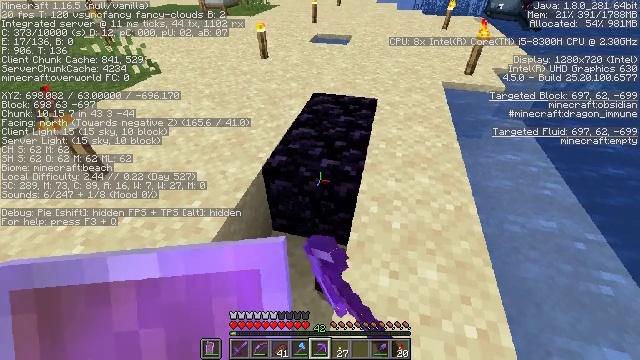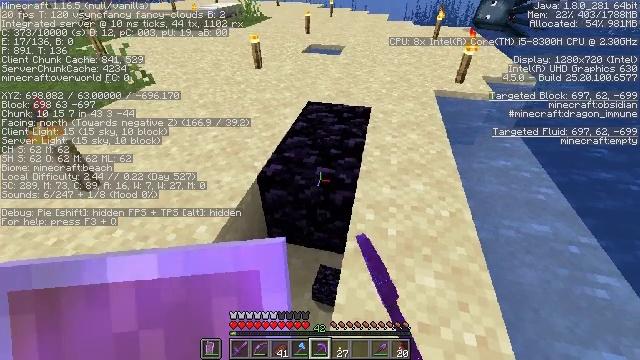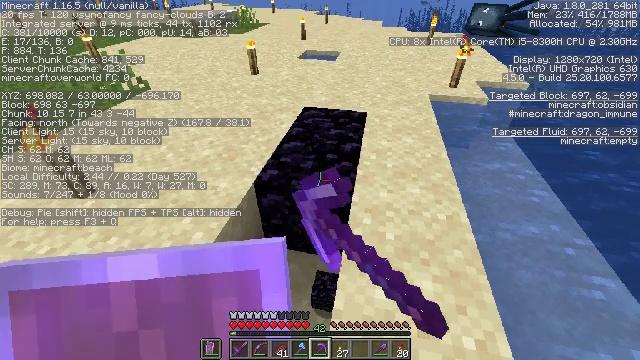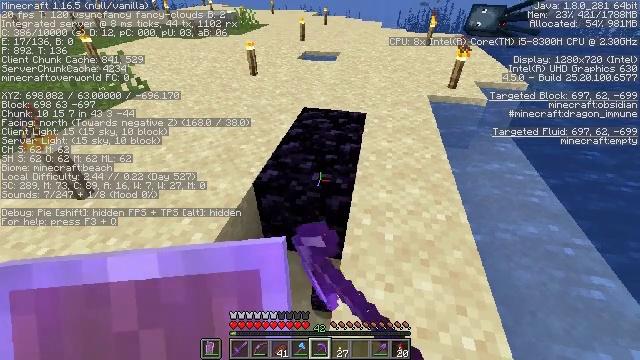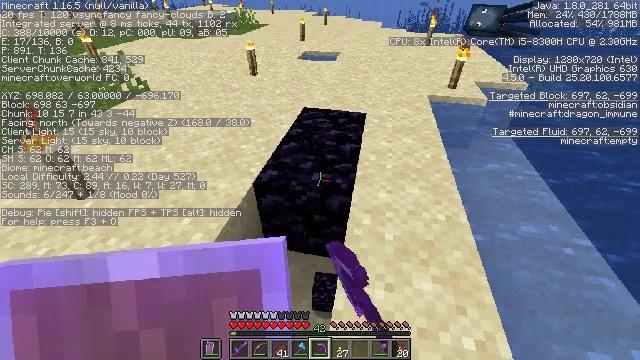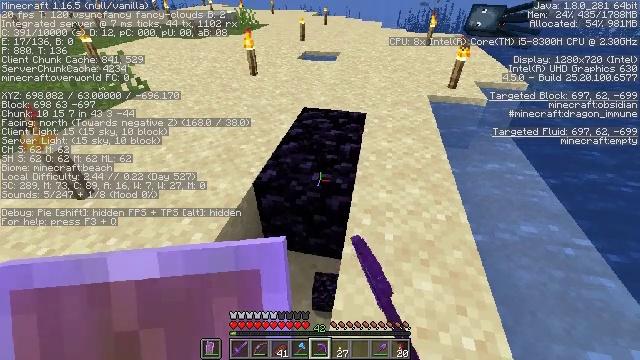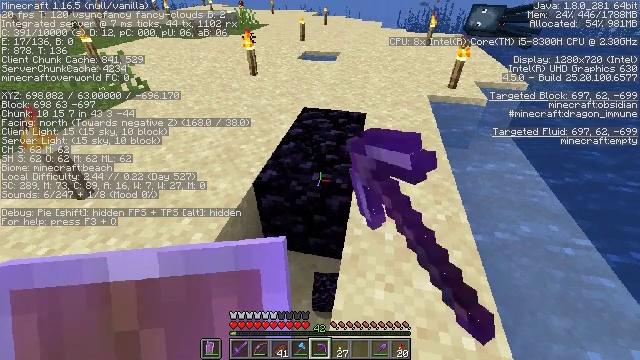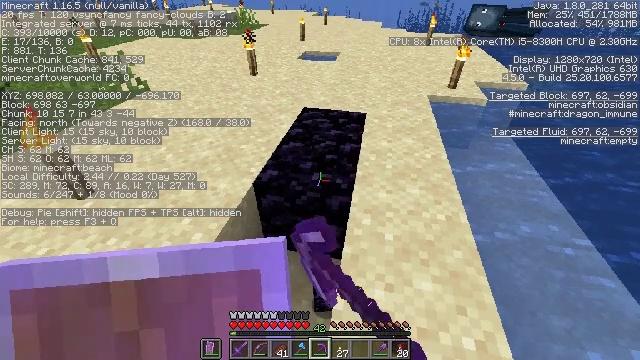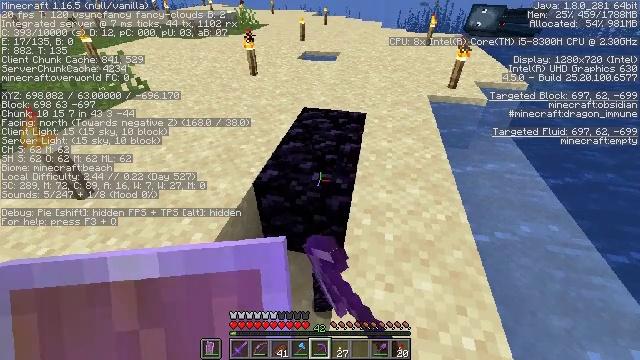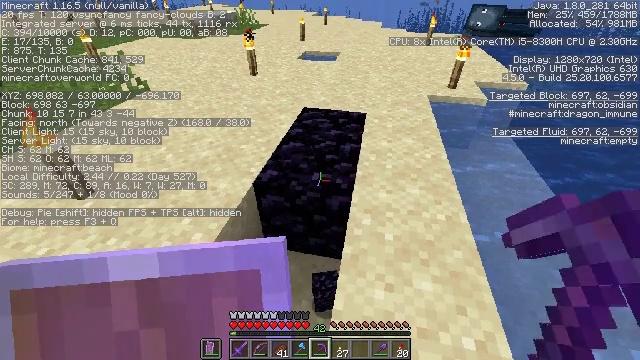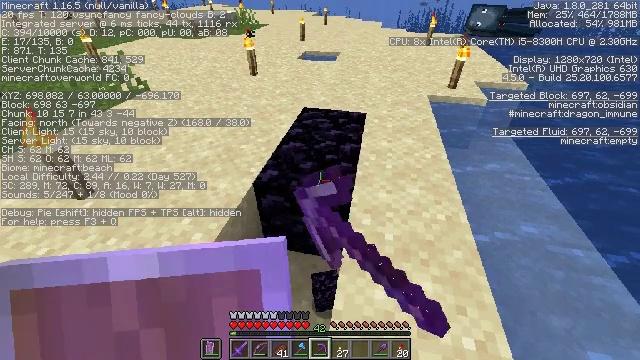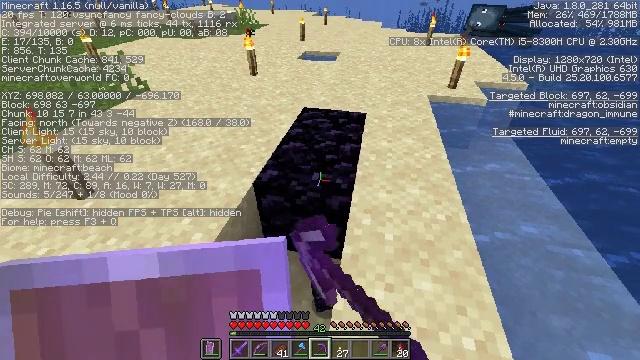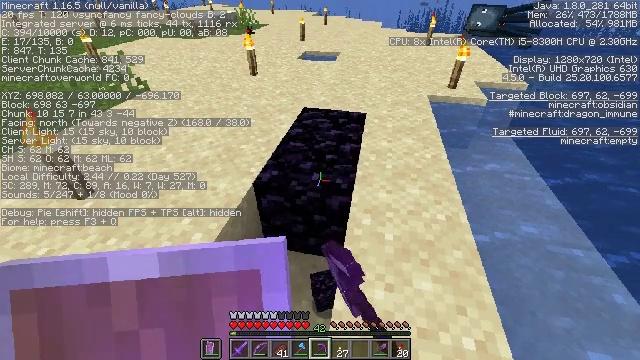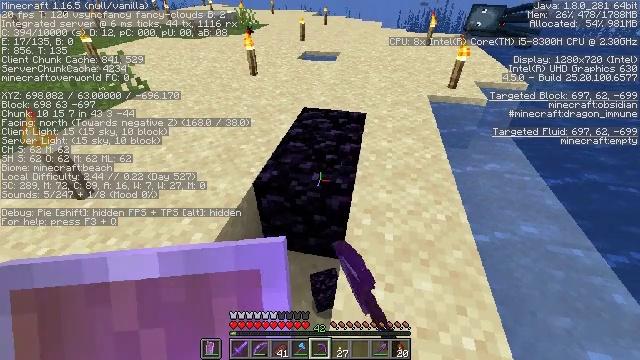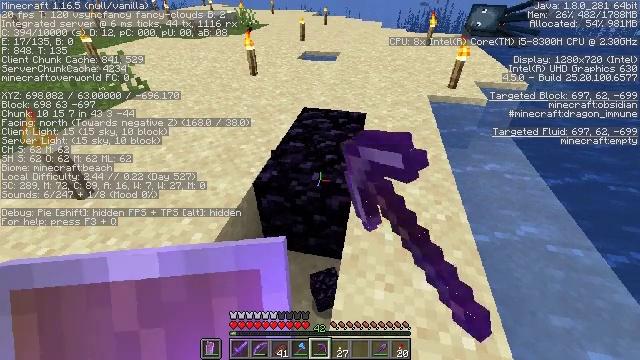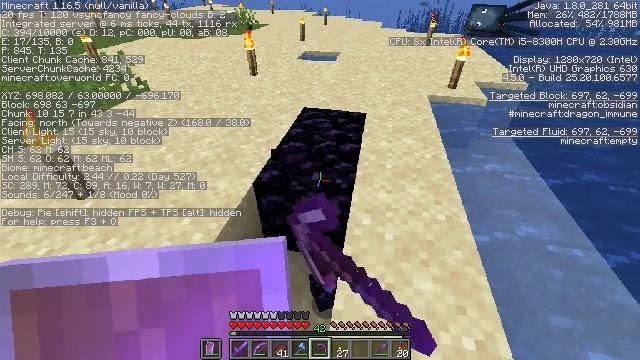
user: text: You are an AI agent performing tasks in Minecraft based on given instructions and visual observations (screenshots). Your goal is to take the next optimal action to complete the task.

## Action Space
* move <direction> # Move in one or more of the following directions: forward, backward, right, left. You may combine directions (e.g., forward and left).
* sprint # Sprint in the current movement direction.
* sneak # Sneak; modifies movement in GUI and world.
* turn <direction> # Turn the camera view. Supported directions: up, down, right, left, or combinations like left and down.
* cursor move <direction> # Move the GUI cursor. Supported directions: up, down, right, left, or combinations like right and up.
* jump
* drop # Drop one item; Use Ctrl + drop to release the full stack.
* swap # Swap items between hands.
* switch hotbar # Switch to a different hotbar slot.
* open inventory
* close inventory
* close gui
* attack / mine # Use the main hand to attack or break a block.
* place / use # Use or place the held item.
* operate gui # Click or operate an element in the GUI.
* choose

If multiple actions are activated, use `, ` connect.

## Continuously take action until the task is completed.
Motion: motion action
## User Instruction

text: Break the obsidian using a diamond or netherite pickaxe.
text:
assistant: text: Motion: turn right and up, attack / mine
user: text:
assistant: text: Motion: turn up, attack / mine
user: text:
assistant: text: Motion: attack / mine
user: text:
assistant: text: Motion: attack / mine
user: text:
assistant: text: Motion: attack / mine
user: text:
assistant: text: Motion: attack / mine
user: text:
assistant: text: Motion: attack / mine
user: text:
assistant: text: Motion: attack / mine
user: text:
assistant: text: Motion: attack / mine
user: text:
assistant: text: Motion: attack / mine
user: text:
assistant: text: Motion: attack / mine
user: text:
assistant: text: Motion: attack / mine
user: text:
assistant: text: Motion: attack / mine
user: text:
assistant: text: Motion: attack / mine
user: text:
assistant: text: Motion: attack / mine
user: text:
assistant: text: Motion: attack / mine
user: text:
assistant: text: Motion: attack / mine
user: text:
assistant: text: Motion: attack / mine
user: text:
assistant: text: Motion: attack / mine
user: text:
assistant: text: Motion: attack / mine
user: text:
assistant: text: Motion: attack / mine
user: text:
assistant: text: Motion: move forward, attack / mine
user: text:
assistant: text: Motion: move forward, attack / mine
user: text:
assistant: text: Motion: move forward, attack / mine
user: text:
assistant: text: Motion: move forward, attack / mine
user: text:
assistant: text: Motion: attack / mine
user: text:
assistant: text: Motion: attack / mine
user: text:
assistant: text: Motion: attack / mine
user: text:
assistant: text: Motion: turn right and up, attack / mine
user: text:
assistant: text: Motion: turn right and up, attack / mine